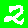
Digit: 2